Field crop: maize
Growth stage: 2
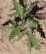
Species: atriplex